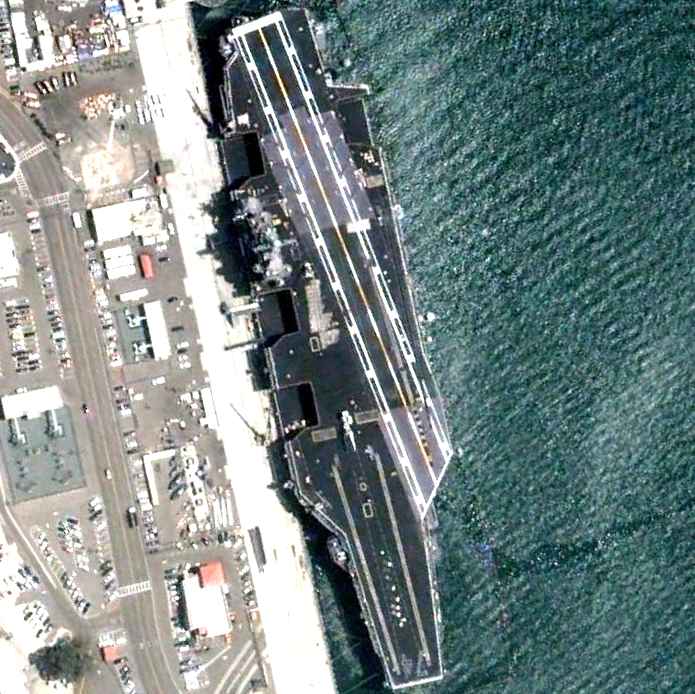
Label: aircraft_carrier